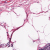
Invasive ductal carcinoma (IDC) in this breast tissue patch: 1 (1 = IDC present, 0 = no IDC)